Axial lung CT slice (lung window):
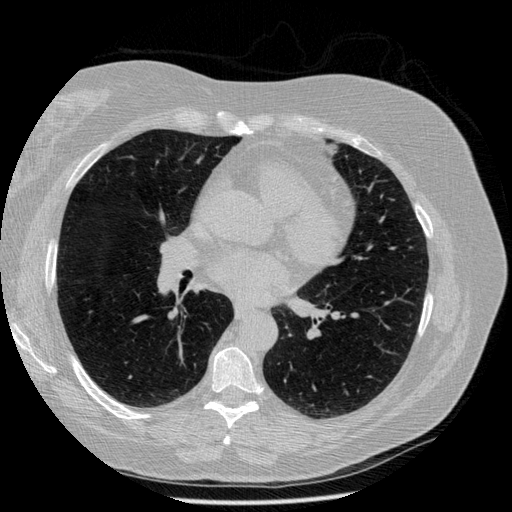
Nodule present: no